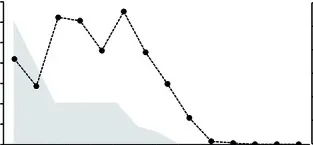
Kidney biopsy findings of membranous nephropathy and time course of disease. D: Time course of proteinuria in relation to the tapering of the sargramostim dose. Hatched line indicates urine albumin-to-creatinine ratio (g/g), and shaded area indicates the weekly dose of sargramostim.
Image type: pathology (immunostaining)